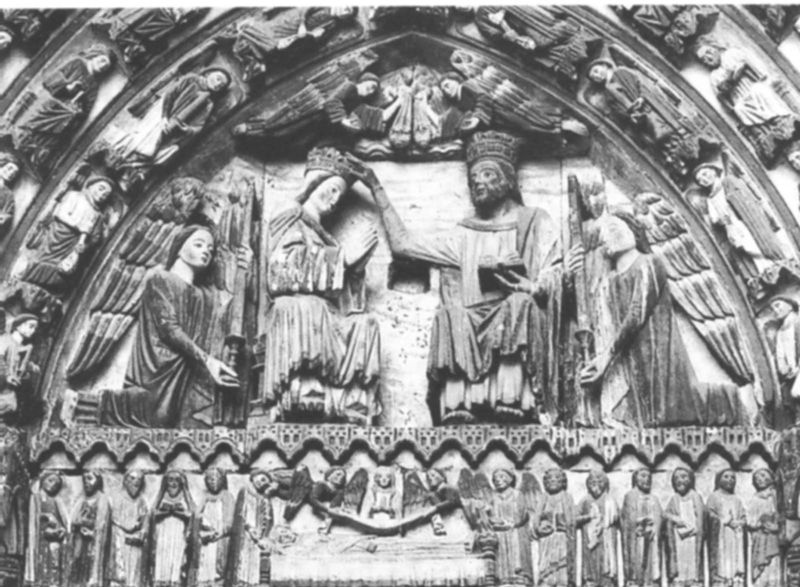
Titel: Westportal mit Marienkrönung
Standort: Zamora, S. Maria la Mayor in Toro (EU - E)
Schlagwörter: flügel, gott, himmel, mann, weiß, sitzen, frau, grau, schwarz, bibel, falten, stein, kirche, gotik, krone, fliegen, engel, relief, bogen, figuren, rundbogen, könig, papst, kerzen, faltenwurf, foto, fotografie, eingang, buch, schwarzweiß, knien, herrscher, beten, schnitzerei, photo, portal, christus, jesus, christlich, krönung, königin, heilige, fresko, abendmahl, jünger, maria, madonna, christentum, kronen, predella, apostel, kirchenportal, mesias, engelsflügel, untertanen, biblisches thema, christliches thema, gottes gnaden, gotikbogen